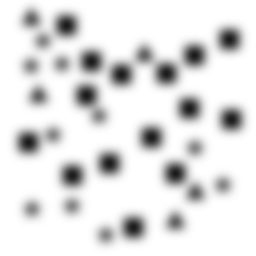
Squares: 15
Triangles: 5
Stars: 10
Total shapes: 30